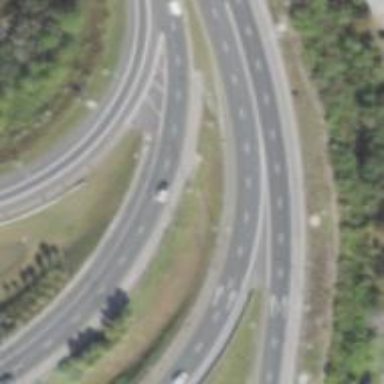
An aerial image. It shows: Motorway link with double trumpet junction.